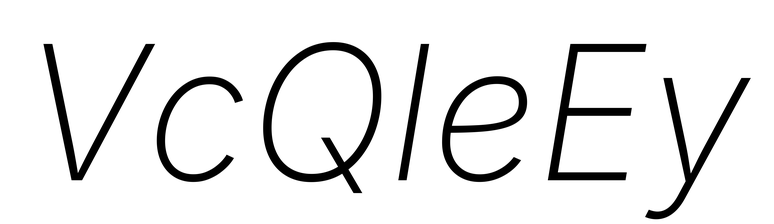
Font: Inter-Italic_ExtraLight_Italic